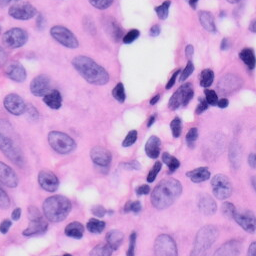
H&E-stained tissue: Skin